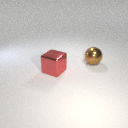
large red metal cube to the left of large brown metal sphere